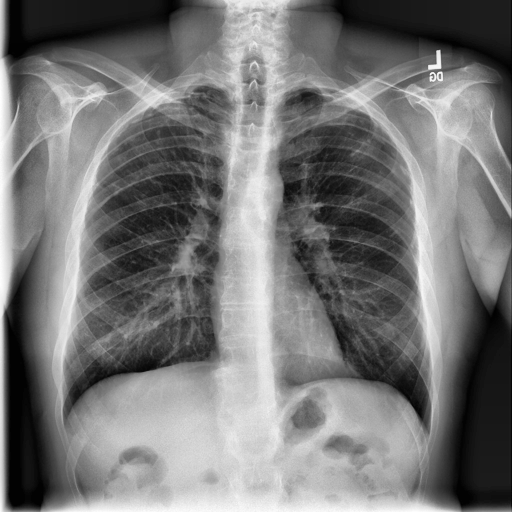
Finding: NORMAL